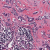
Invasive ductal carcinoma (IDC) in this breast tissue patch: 1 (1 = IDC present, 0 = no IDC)